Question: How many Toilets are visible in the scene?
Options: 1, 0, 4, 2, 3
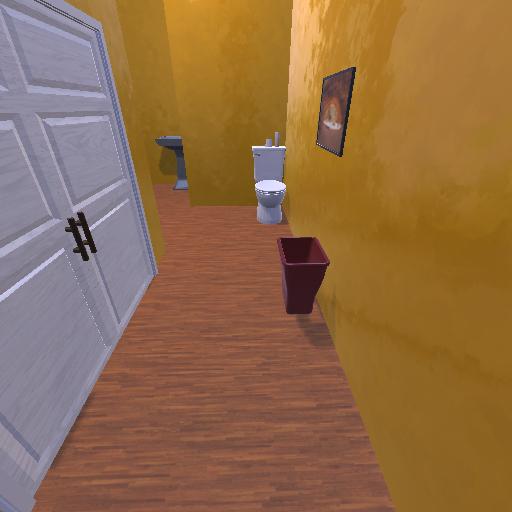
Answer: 1